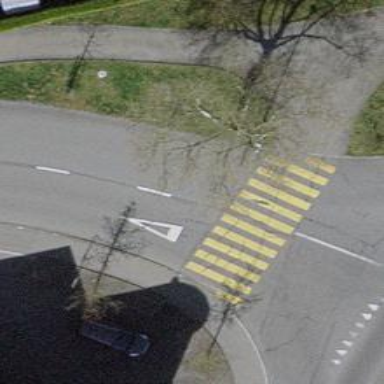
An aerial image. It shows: Marked crossing with zebra stripes on the road.